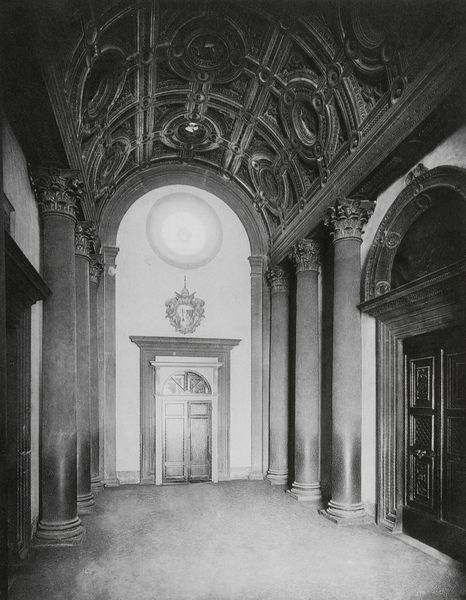
Titel: Vestibül vor der Sakristei
Künstler: Giuliano da Sangallo
Standort: Florenz
Institution: S. Spirito
Schlagwörter: dunkel, schatten, weiß, fenster, grau, holz, licht, marmor, raum, schwarz, säule, säulen, tür, zimmer, schloss, architektur, sockel, stein, türbogen, kirche, boden, decke, renaissance, kreis, rund, bogen, türen, saal, rundbogen, symmetrie, durchgang, innenansicht, lichteinfall, plinthe, tor, halle, foto, fotografie, photographie, symetrie, eingang, gang, kolonnade, belichtung, gewölbe, burg, kloster, rundfenster, schwarz-weiß, flur, türstock, kapitelle, kapitell, photo, halbkreis, halbrund, fries, portal, wappen, gesims, seitenschiff, bleich, kasetten, kassetten, kassettendecke, basis, kassettentür, korinthisch, fotographie, träger, klassisch, tonne, holztür, tympanon, plinthen, schäfte, tonnengewölbe, vorraum, wölbung, okulus, basen, säulenordnung, tonnendecke, fensteröffnung, rundgiebel, base, deckengewölbe, korridor, basalt, täfelung, türsturz, attische basis, kaüitell, doppelflügeltür, kassettentonne, halbtonne, innentür, türrahmung, türstoc, supraporta, 16. jahrhundert, kapielle, llichteinfall, tonnengewöbe, eingangssaal